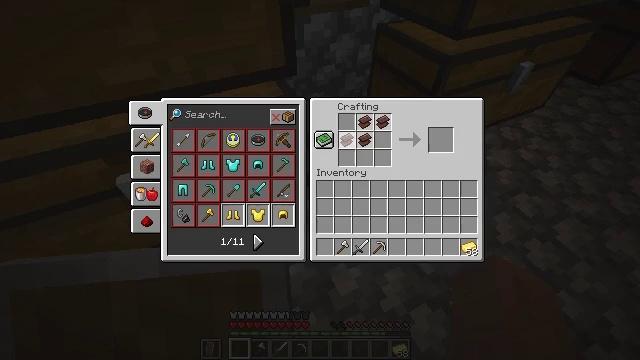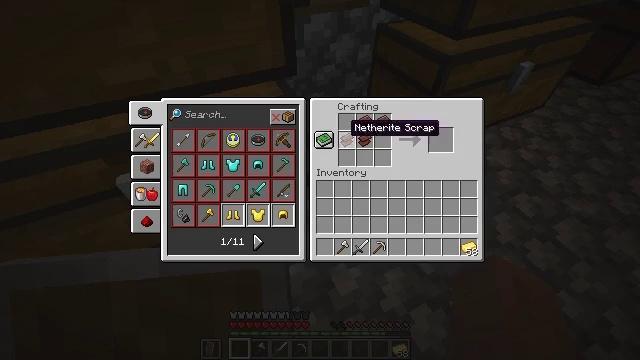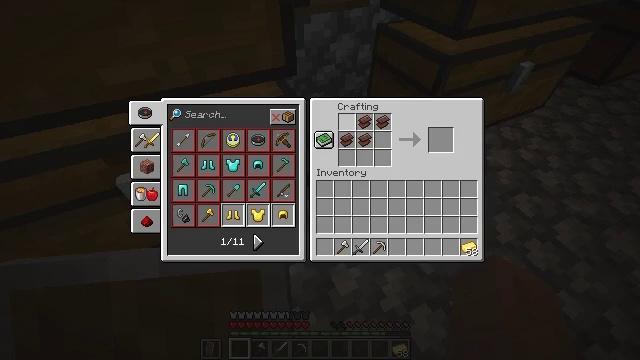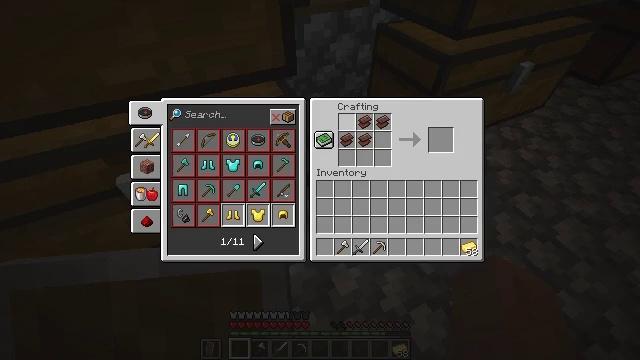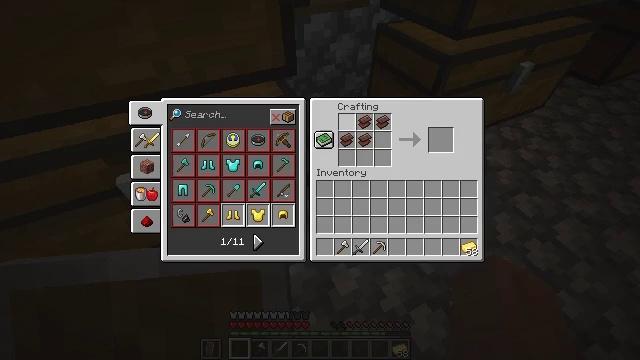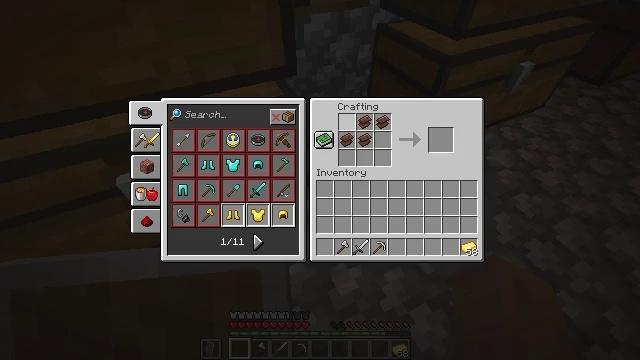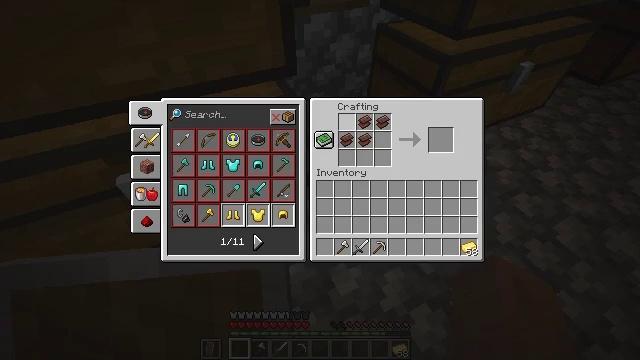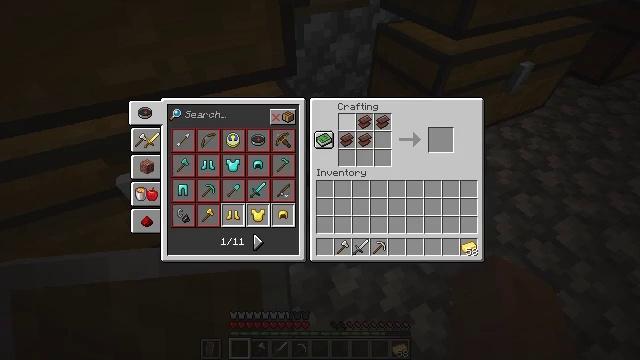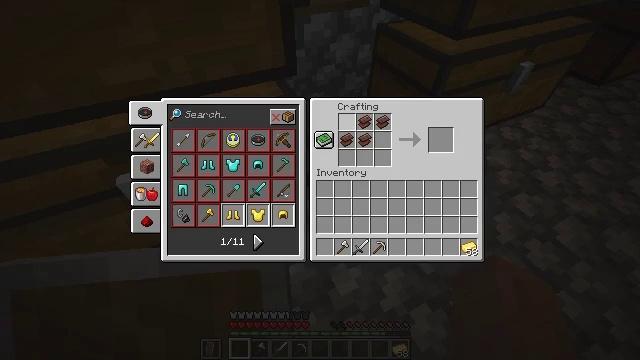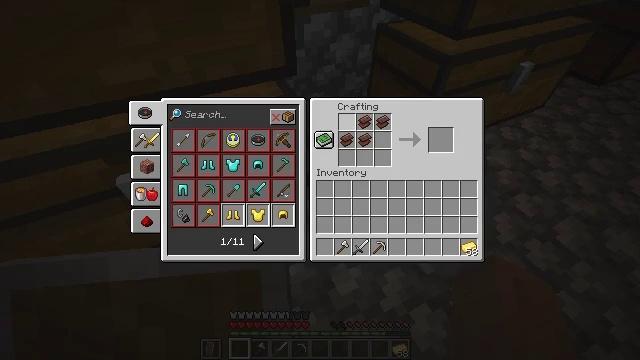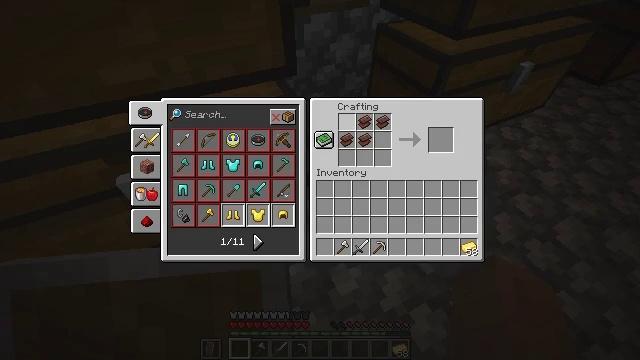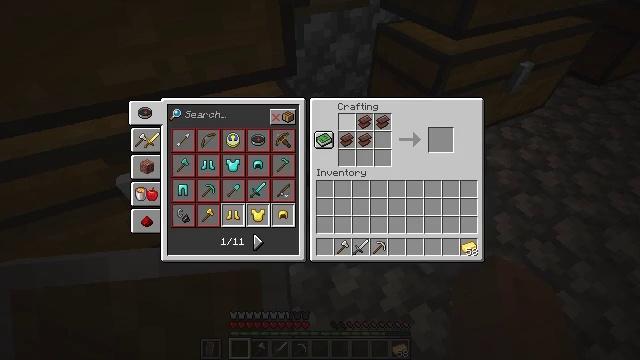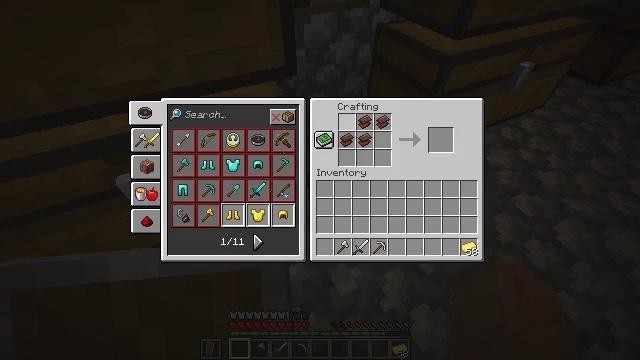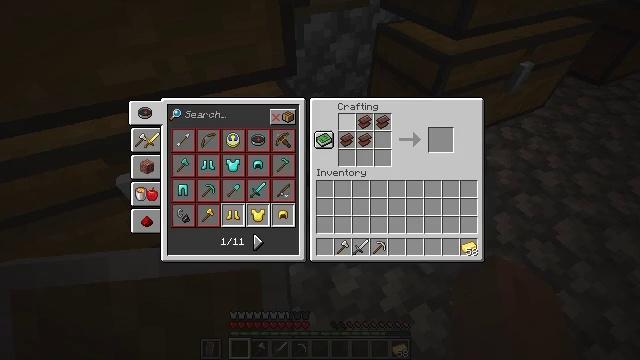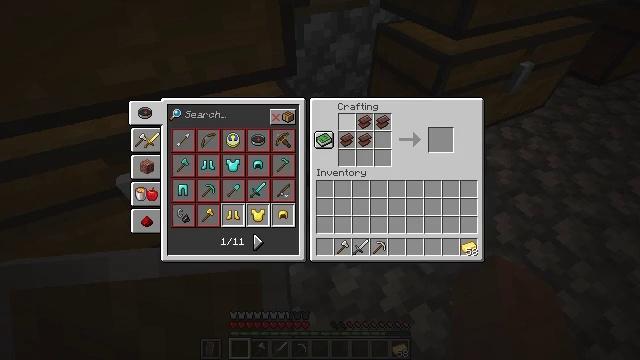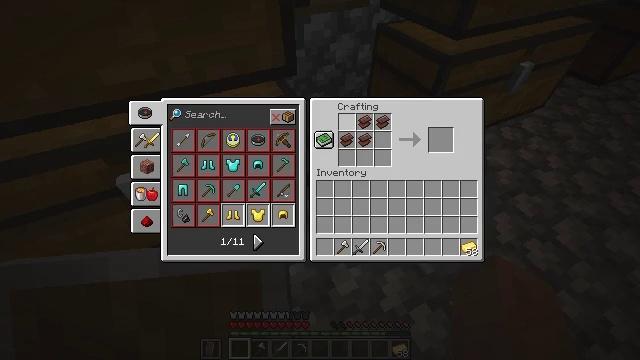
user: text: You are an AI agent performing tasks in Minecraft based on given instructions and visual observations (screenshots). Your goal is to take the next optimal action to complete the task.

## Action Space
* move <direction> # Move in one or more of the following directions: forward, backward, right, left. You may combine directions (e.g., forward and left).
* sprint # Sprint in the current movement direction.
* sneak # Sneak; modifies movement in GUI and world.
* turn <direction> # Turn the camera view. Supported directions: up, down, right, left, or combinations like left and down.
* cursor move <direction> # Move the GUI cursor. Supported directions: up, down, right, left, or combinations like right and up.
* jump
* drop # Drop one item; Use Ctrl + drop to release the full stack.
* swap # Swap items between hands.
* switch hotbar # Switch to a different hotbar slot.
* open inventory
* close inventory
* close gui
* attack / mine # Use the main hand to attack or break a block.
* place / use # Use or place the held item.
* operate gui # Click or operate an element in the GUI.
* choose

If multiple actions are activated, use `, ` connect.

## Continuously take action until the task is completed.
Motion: motion action
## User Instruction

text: Combine materials to craft a netherite ingot.
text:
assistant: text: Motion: use / place
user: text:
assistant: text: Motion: turn right and up, attack / mine
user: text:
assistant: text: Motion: no_op
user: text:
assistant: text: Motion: no_op
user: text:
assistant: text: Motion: no_op
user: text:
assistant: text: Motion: no_op
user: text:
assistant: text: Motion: no_op
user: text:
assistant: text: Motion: no_op
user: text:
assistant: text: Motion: no_op
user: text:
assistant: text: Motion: no_op
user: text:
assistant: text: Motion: no_op
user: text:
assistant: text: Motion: no_op
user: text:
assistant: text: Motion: no_op
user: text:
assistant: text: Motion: no_op
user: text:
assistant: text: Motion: no_op
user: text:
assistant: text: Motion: no_op
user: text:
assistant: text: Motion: no_op
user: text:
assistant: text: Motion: no_op
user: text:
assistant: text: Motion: no_op
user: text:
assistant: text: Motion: no_op
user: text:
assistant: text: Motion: no_op
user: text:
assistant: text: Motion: no_op
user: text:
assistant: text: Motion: no_op
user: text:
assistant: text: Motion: no_op
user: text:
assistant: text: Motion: no_op
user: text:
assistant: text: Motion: no_op
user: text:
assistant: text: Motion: no_op
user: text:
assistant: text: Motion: no_op
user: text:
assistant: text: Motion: no_op
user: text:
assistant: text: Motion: no_op